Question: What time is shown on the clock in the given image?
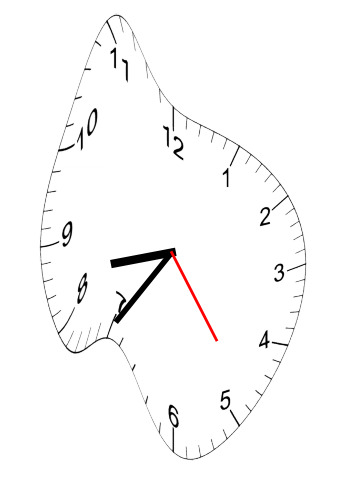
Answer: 08:35:24